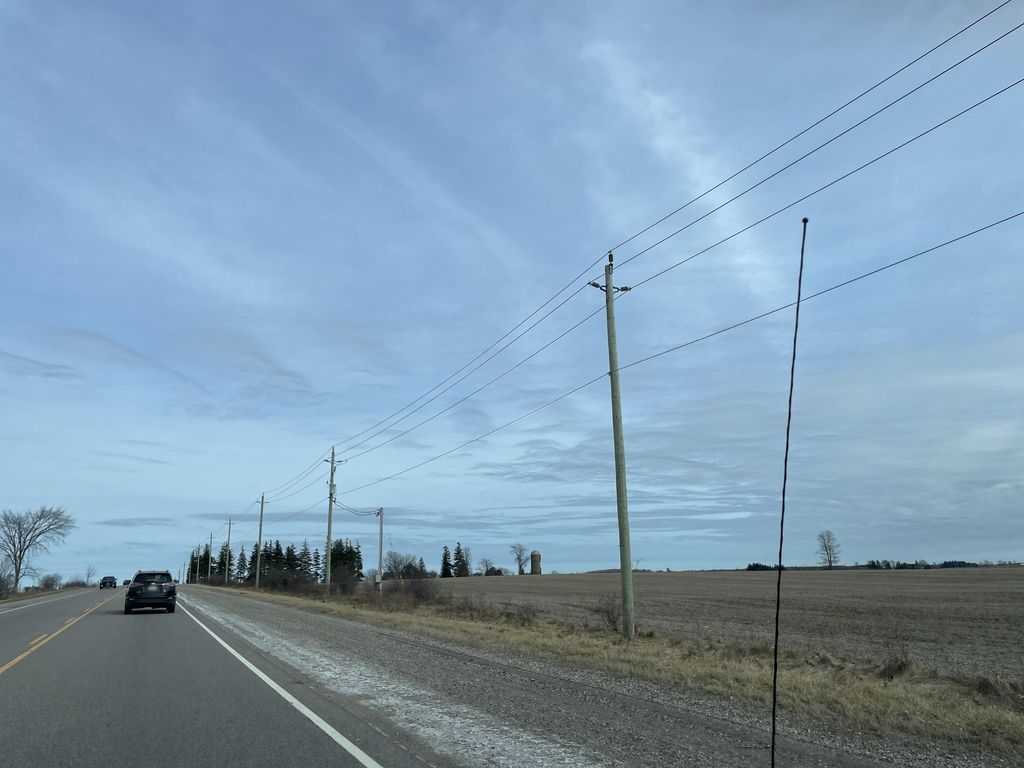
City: kitchener-waterloo